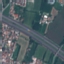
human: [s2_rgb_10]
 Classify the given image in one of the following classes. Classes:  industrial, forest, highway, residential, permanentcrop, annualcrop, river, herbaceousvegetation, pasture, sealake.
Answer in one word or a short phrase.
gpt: Highway